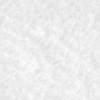
Label: no_change